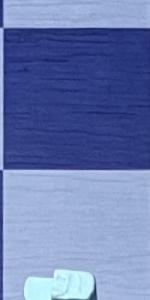
Label: Empty